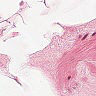
Metastatic tissue present: no